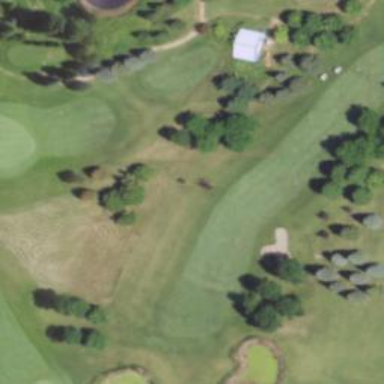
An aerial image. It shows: View of golf hole.